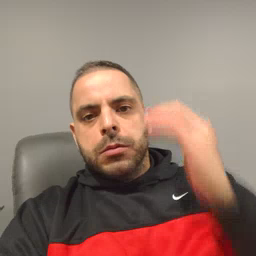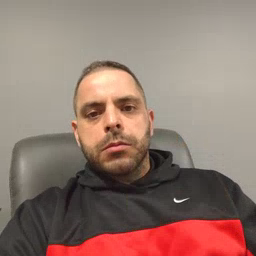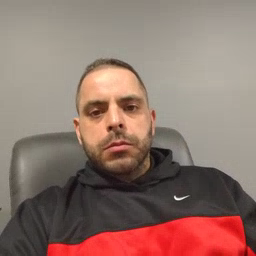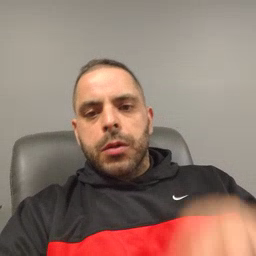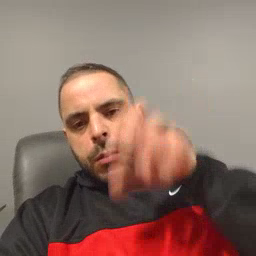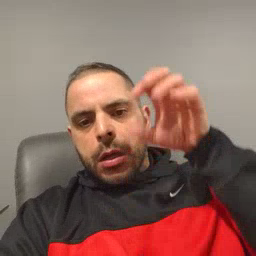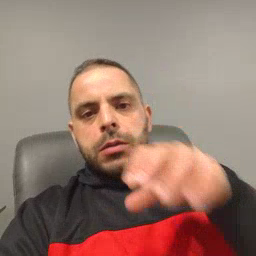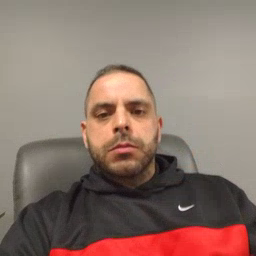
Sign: rain